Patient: sex M, age 60
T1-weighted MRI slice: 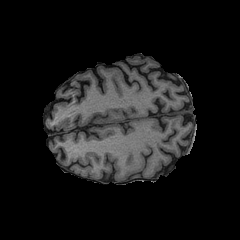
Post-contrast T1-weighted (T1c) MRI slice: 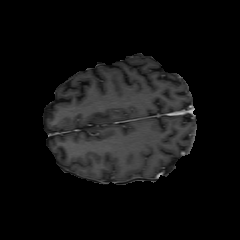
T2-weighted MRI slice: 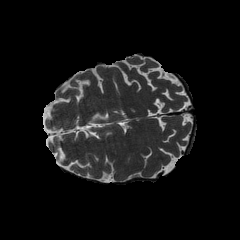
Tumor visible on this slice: no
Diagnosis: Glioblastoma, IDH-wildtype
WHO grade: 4